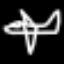
Label: airplane